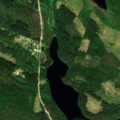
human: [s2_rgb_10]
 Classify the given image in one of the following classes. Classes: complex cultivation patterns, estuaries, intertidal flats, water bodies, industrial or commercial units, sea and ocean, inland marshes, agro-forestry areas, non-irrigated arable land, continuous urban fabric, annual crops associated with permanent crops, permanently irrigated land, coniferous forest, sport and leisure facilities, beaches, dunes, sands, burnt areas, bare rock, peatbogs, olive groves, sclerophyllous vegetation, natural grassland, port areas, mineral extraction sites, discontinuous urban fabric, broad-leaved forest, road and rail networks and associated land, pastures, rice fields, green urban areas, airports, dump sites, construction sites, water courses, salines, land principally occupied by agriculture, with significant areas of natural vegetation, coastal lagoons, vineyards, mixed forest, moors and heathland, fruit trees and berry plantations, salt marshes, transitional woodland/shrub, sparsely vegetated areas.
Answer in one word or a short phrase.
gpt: coniferous forest, mixed forest, transitional woodland/shrub, water bodies